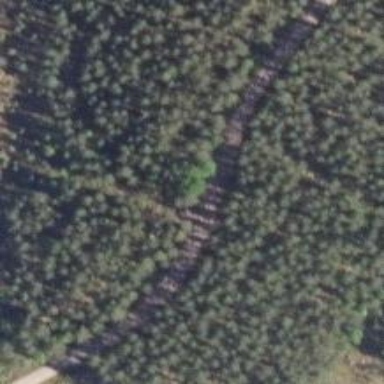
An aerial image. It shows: Unclassified road.